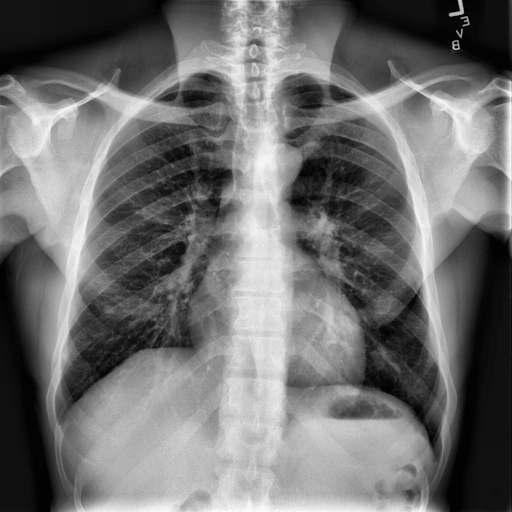
Finding: NORMAL